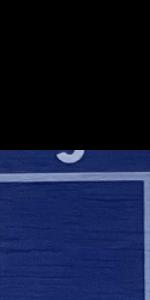
Label: Empty